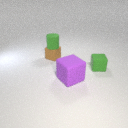
small green rubber cube to the right of small brown rubber cube